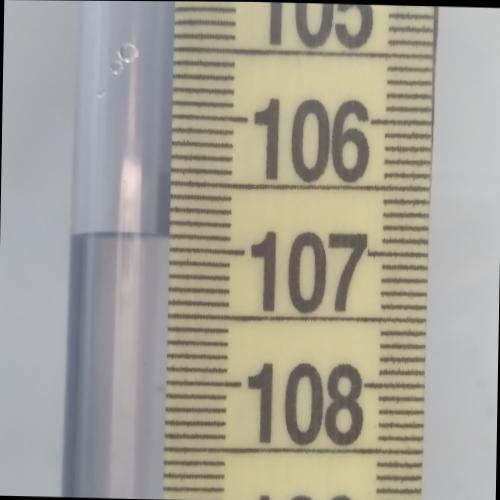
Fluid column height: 106.9 cm